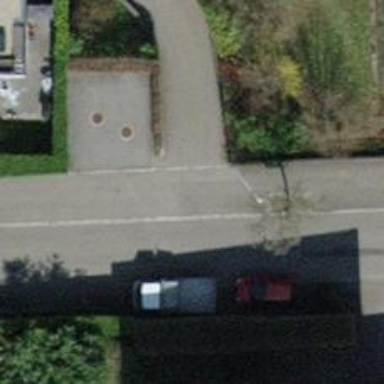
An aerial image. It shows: Asphalt sidewalk along the footway.